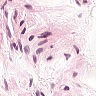
Metastatic tissue present: no